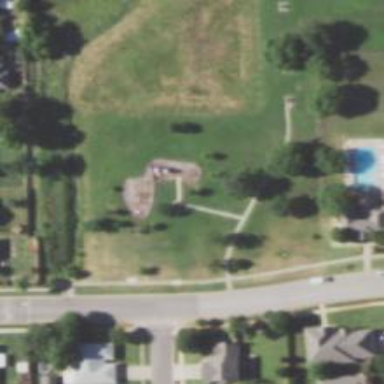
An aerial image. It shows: Park.